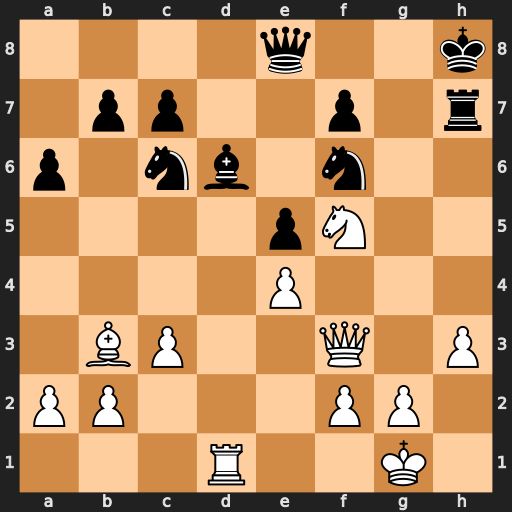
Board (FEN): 4q2k/1pp2p1r/p1nb1n2/4pN2/4P3/1BP2Q1P/PP3PP1/3R2K1
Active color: w
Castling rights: -
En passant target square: -
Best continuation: Nxd6 cxd6 Qxf6+